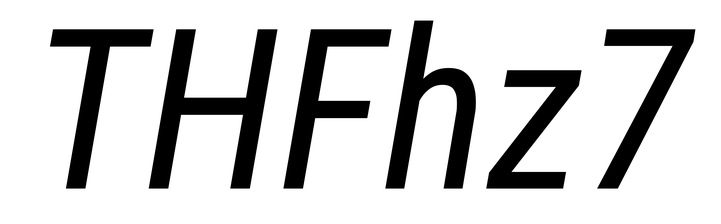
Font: Roboto-Italic_Condensed_Italic